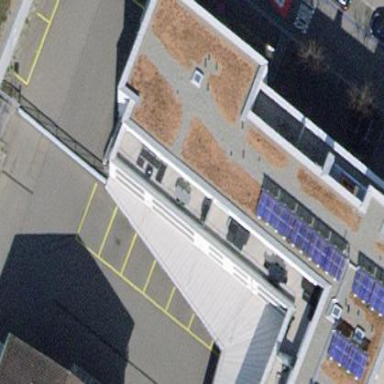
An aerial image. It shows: Building with gabled roof that is colored grey.